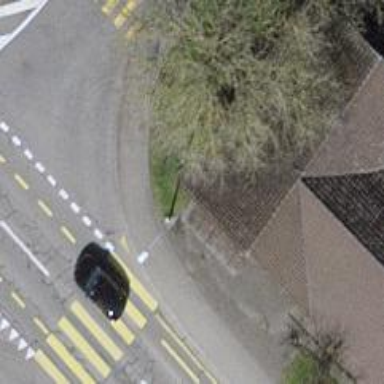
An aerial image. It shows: Kerb serving as barrier.